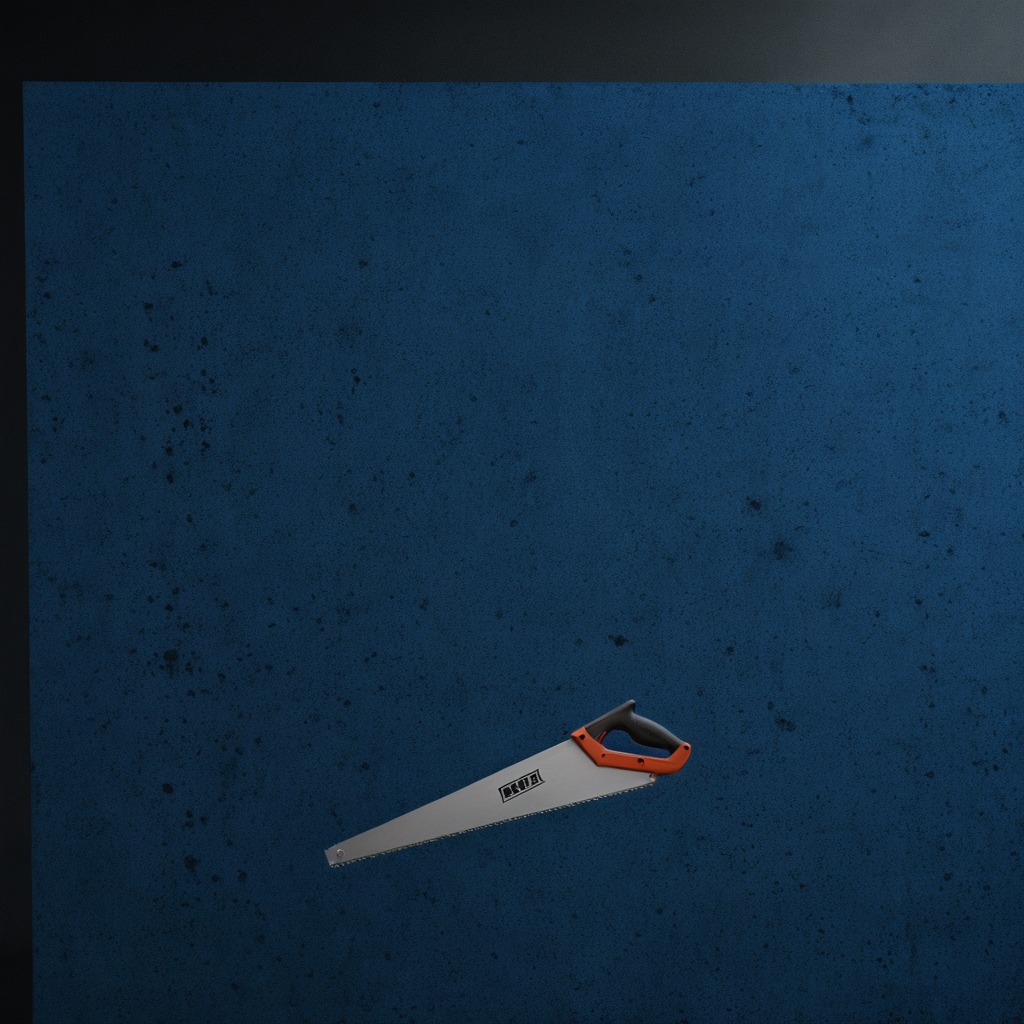
A metal saw lies on a clean granite tabletop inside a workshop at night with soft shadows beneath the mat.